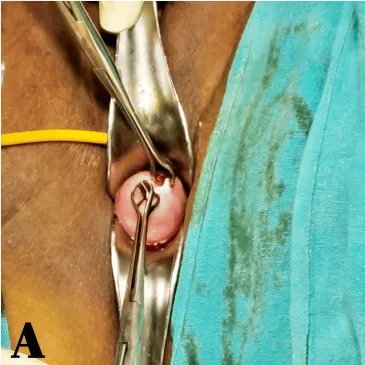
Intraoperative findings. . After visualization of the cyst, it is held with Babcock's forceps.
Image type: medical_photograph (other_medical_photograph)